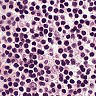
Metastatic tissue present: no